（2024·上海宝山·一模）已知椭圆 \(\Gamma: \dfrac{x^2}{9} + \dfrac{y^2}{3} = 1\)，直线 \(l\) 经过椭圆 \(\Gamma\) 的右顶点 \(P\) 且与椭圆交于另一点 \(A\)，设线段 \(AP\) 的中点为 \(M\)。

\vspace{1em}

\vspace{1em}

(1) 求椭圆 \(\Gamma\) 的焦距和离心率；

\vspace{0.8em}

(2) 若 \(k_{OM} = -\dfrac{1}{3}\)，求直线 \(AP\) 的方程；

\vspace{0.8em}

(3) 过点 \(P\) 再作一条直线与椭圆 \(\Gamma\) 交于点 \(B\)，线段 \(BP\) 的中点为 \(N\)。若 \(OM \perp ON\)，则直线 \(AB\) 是否经过定点？若经过定点，求出定点坐标；若不经过定点，请说明理由。
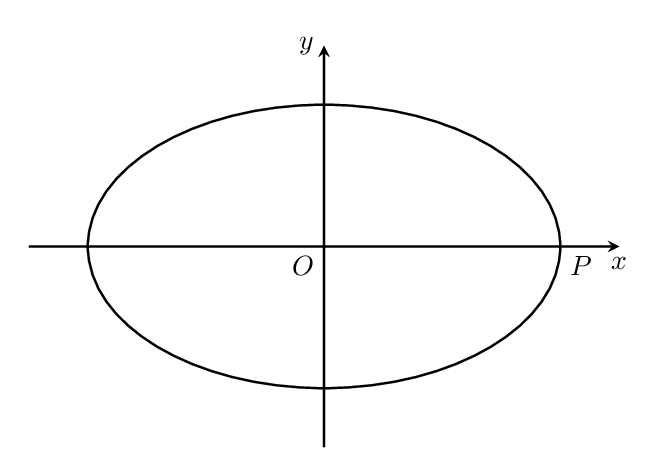
【解答】
【详解】（1）由 \(a=3, b=\sqrt{3}\) 得 \(c = \sqrt{a^2 - b^2} = \sqrt{6}\)，所以焦距 \(2c = 2\sqrt{6}\)，离心率 \(e = \dfrac{c}{a} = \dfrac{\sqrt{6}}{3}\)。
\bigskip
（2）

\(P(3,0)\)，设直线 \(AP\) 的方程为 \(x = ty + 3\)，
与椭圆 \(\Gamma: \dfrac{x^2}{9} + \dfrac{y^2}{3} = 1\) 联立
\[
\begin{cases}
x = ty + 3 \\
\dfrac{x^2}{9} + \dfrac{y^2}{3} = 1
\end{cases},
\]
得 \(\dfrac{(ty+3)^2}{9} + \dfrac{y^2}{3} = 1\)，
整理得：\((t^2 + 3)y^2 + 6ty = 0\)，\(y_A + y_P = \dfrac{-6t}{t^2 + 3}\)，\(y_A y_P = 0\)，
因为点 \(M\) 与点 \(P\) 不重合，\(M\) 为 \(AP\) 中点，所以 \(y_M = \dfrac{y_A + y_P}{2} = \dfrac{-3t}{t^2 + 3}\)，
代入方程 \(x = ty + 3\)，解得 \(x_M = \dfrac{-3t^2}{t^2 + 3} + 3 = \dfrac{9}{t^2 + 3}\)，所以可得点 \(M\left(\dfrac{9}{t^2 + 3}, \dfrac{-3t}{t^2 + 3}\right)\)，
于是由 \(k_{OM} = \dfrac{-3t}{9} = -\dfrac{1}{3}\) 得 \(t = 1\)，直线 \(AP\) 的方程：\(x - y - 3 = 0\)。
\bigskip
（3）

\textcircled{1}当直线 \(AB\) 斜率存在时，设方程为：\(y = kx + m\)，与椭圆 \(\Gamma: \dfrac{x^2}{9} + \dfrac{y^2}{3} = 1\) 联立
\[
\begin{cases}
y = kx + m \\
\dfrac{x^2}{9} + \dfrac{y^2}{3} = 1
\end{cases},
\]
得：\(\dfrac{x^2}{9} + \dfrac{(kx + m)^2}{3} = 1\)，
整理得：\((3k^2 + 1)x^2 + 6kmx + 3m^2 - 9 = 0\)，
设 \(A(x_1,y_1), B(x_2,y_2)\)，由韦达定理得
\[
综上，直线 \(AB\) 经过定点 \(\left(-\dfrac{3}{2}, 0\right)\)。
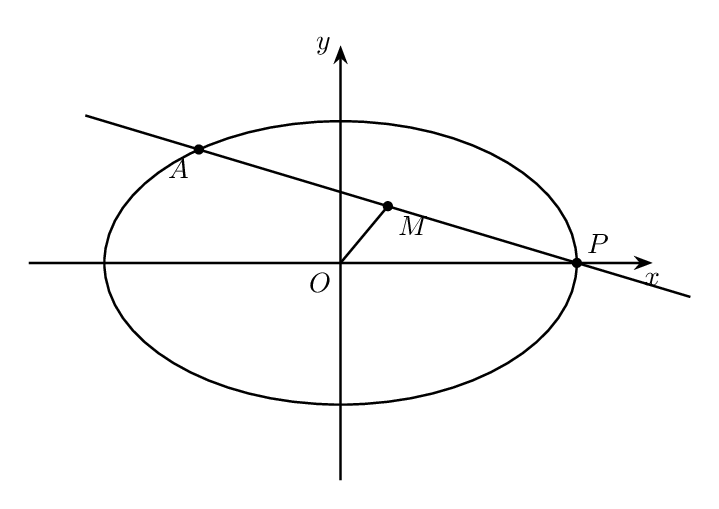
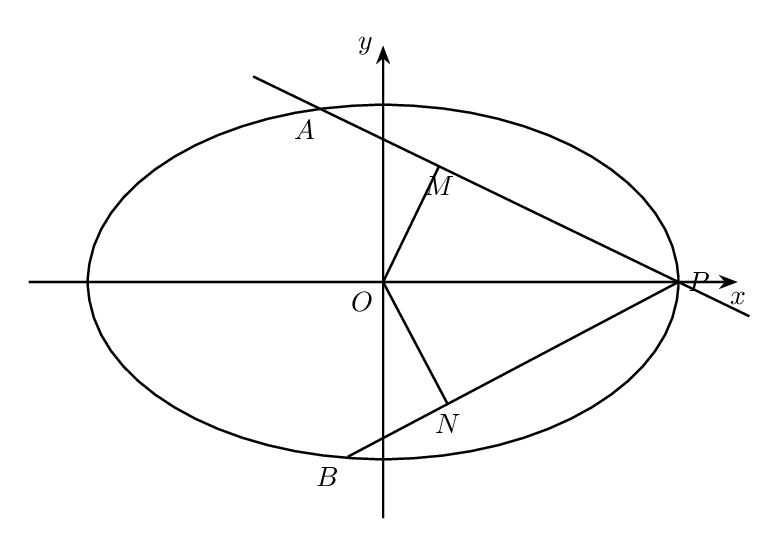